Current action and preconditions to check: path_clear

Your task: For each precondition in the list above, predict whether it will hold at this action.

Consider the current scene as observed from the mobile robot's camera, and analyze the predicted future states of all dynamic agents (e.g., people, animals, vehicles, or any moving entities) within the NEXT SECOND.

IMPORTANT: Only answer "very likely" if you are absolutely certain—based on strong, clear evidence—that a dynamic agent will violate the precondition in the predicted future state. Do NOT answer "very likely" for unlikely, ambiguous, or low-probability risks.

Ask yourself for each precondition: Is there a high probability, with clear and convincing evidence, that the predicted future states of any dynamic agent will interfere with the predicted future state of the currently executing action within the NEXT SECOND, causing that precondition to fail?

Assess the risk level based on these predictions. Use "likely" or "very likely" if motions create a clear risk of interference.

Use "neutral" or "improbable" if agents are nearby but their predicted paths are clearly diverging or non-conflicting.

Failure Risk Categories: "very improbable", "improbable", "neutral", "likely", "very likely"

Answer Format: Output ONLY the probability_of_failure value from these categories: "very improbable", "improbable", "neutral", "likely", "very likely"

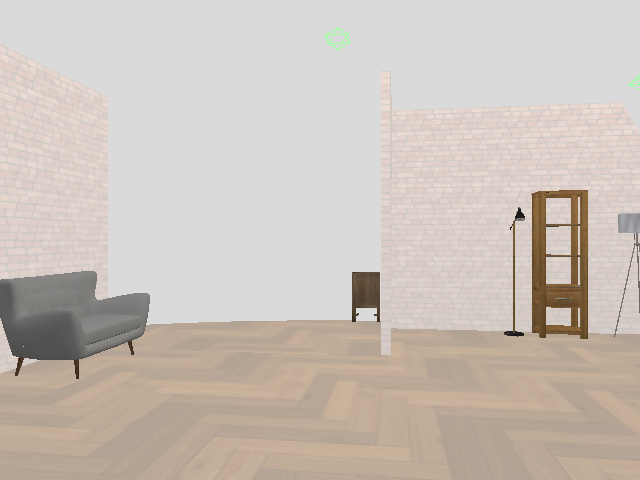

Answer: very improbable